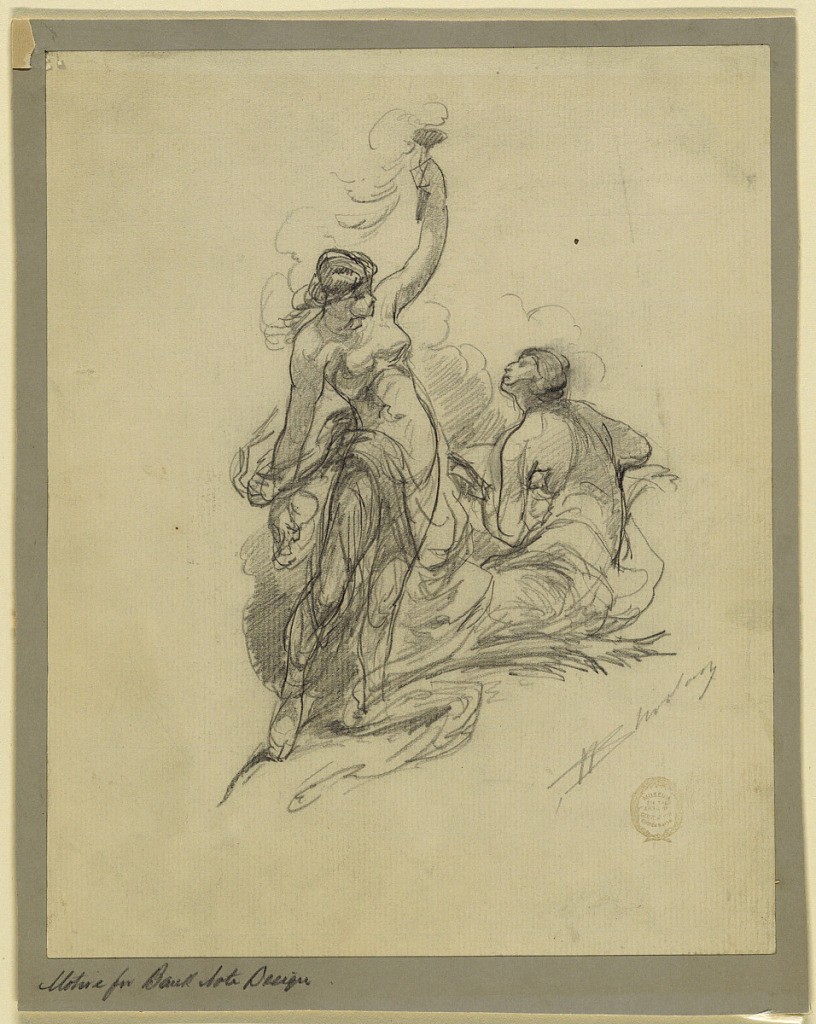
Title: Motif for Bank Note Design
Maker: Walter Shirlaw, American, b. Scotland, 1838–1909
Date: ca. 1895
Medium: Graphite on cream wove paper
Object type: Drawing
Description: Two female figures, one standing and one sitting. The figure on the left, standing, is shown frontally, raising a torch with her left hand. The seated figure is shown in profile.